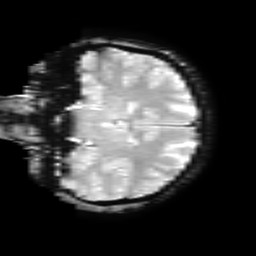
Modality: T2starw
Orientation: coronal
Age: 22
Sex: female
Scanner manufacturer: ge
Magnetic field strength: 3 T
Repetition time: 0.65 s
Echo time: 0.02 s